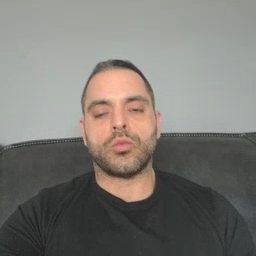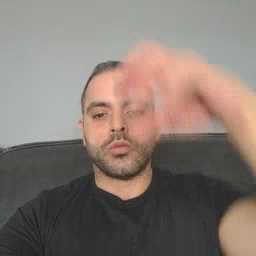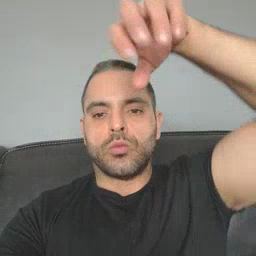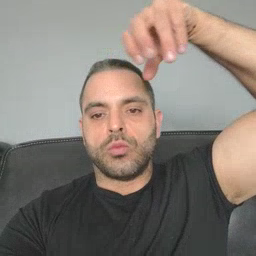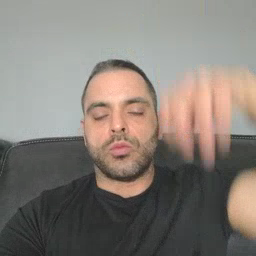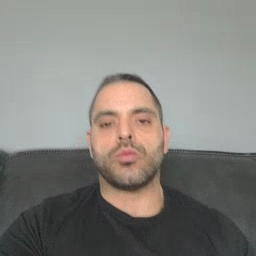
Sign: cloud